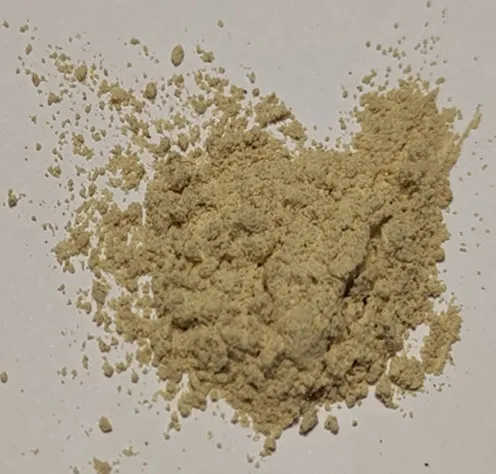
Samples of traditional Chinese medicine (TCM) were obtained from the patient.
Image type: pathology (fish)